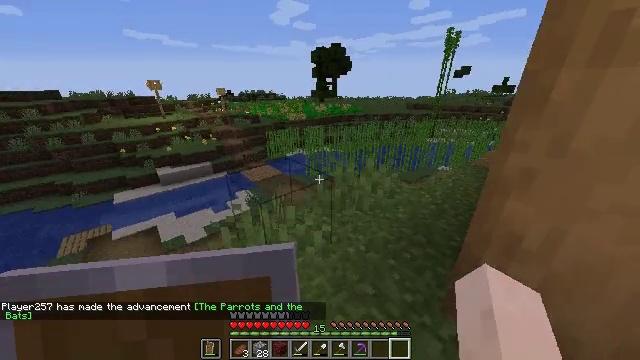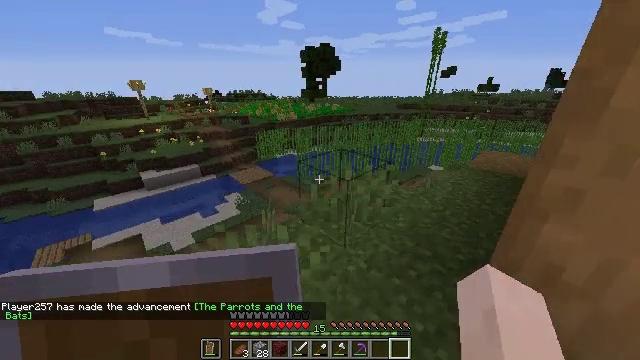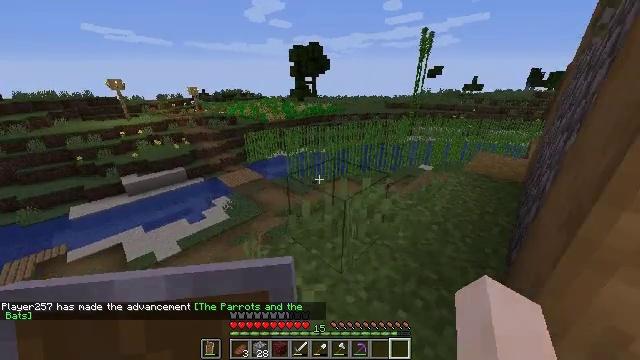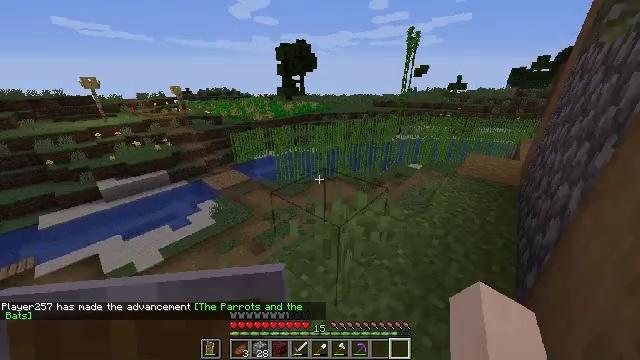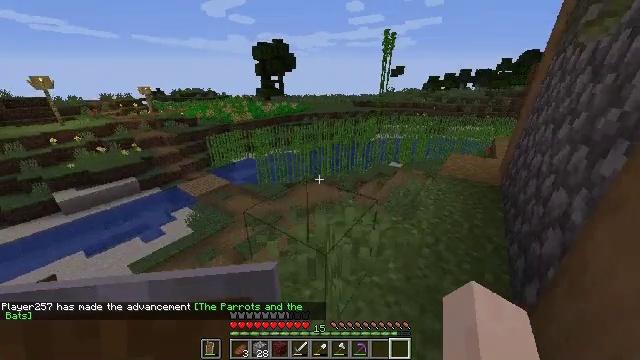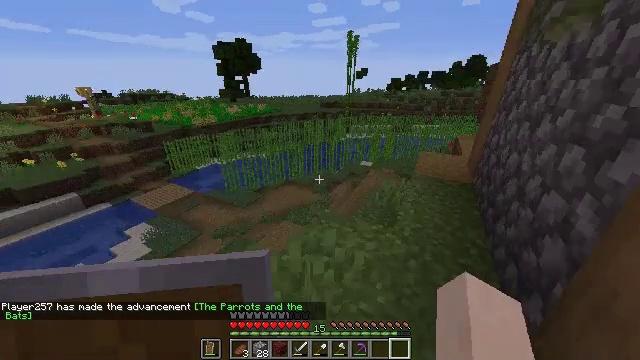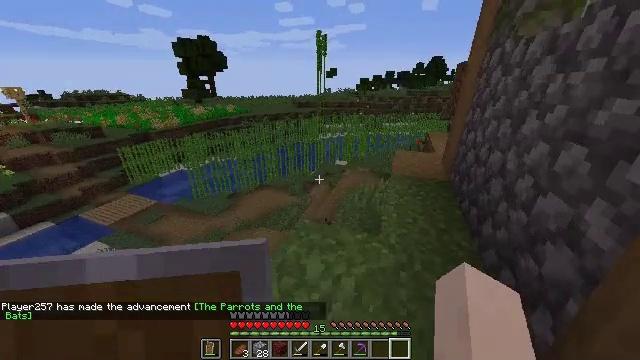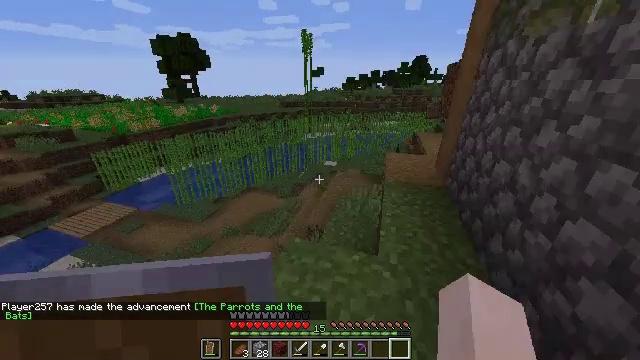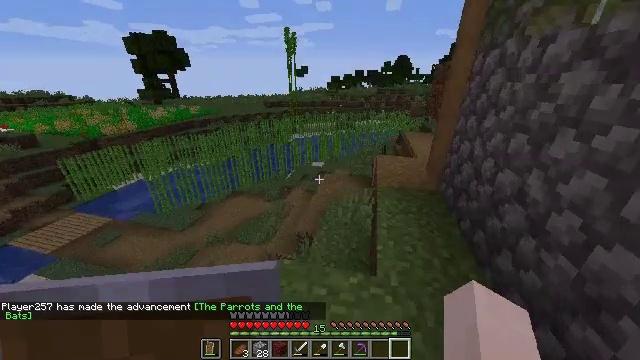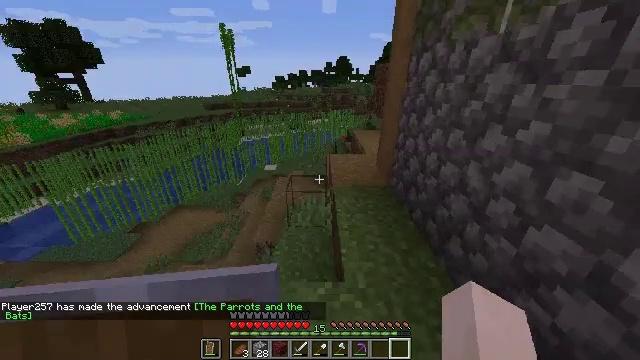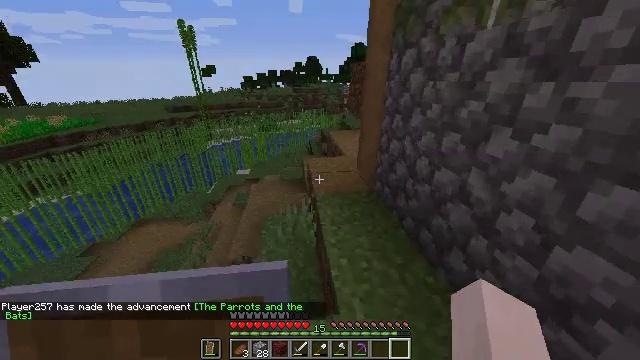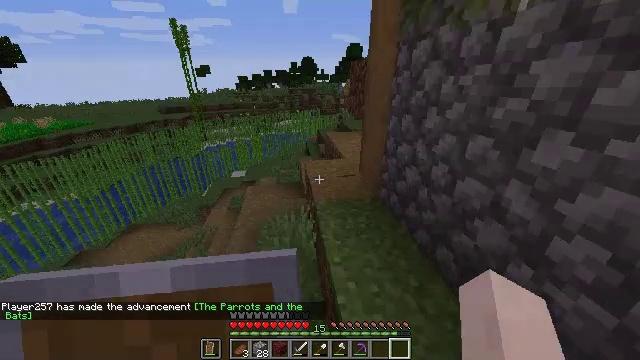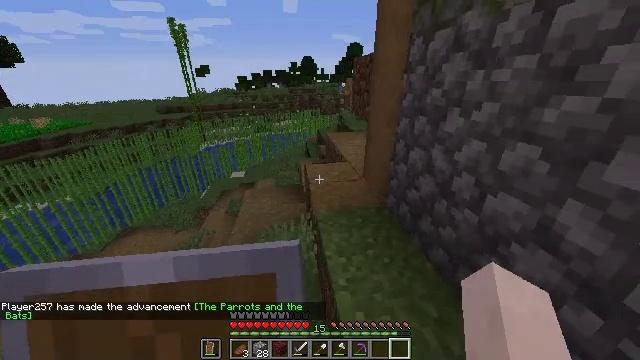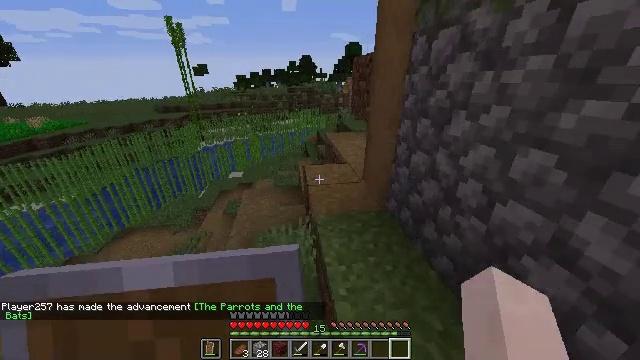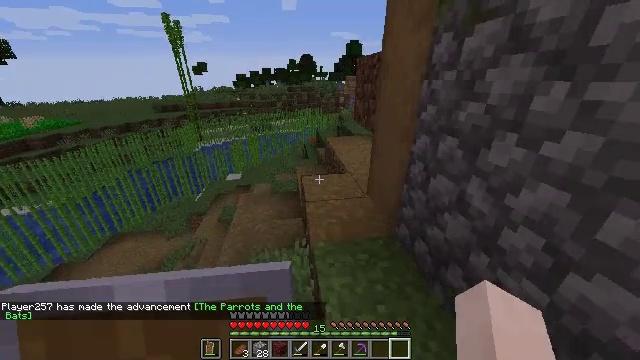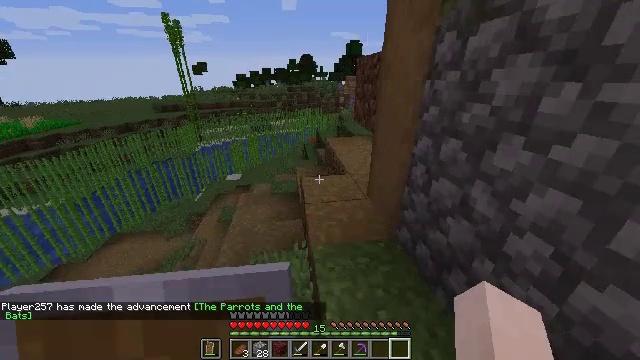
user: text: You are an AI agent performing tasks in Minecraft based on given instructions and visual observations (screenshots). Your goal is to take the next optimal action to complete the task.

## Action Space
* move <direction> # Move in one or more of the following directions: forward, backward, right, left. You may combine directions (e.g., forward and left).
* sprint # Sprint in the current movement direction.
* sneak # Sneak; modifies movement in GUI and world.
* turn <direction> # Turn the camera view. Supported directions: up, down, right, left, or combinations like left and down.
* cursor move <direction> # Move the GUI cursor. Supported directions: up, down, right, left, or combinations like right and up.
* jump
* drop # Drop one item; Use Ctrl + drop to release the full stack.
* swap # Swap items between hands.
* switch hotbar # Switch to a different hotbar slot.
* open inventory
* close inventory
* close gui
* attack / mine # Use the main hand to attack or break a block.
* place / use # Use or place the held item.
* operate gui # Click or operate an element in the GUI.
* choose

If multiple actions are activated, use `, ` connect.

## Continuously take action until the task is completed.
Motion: motion action
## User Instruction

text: Destroy the wheat to collect it.
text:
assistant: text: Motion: move forward, turn right
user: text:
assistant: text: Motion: move forward, turn right
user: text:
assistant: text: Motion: move forward, turn right
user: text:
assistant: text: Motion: move forward, turn right
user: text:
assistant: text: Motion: move forward, turn right
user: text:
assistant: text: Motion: move forward, turn right
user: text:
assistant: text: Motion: move forward, turn right
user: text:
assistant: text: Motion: move forward, turn right
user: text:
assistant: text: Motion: move forward, turn right
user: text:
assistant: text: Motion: move forward, turn right
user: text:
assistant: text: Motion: move forward, turn right
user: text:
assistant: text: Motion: move forward
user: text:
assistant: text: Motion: move forward
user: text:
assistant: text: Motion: move forward
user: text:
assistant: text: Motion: move forward
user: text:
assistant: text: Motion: move forward
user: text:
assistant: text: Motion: move forward
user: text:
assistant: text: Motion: move forward
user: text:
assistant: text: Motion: move forward
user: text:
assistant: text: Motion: move forward, turn right
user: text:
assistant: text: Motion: move forward
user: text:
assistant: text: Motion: move forward
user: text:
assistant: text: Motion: move forward
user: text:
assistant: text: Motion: move forward, turn right
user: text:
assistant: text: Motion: move forward
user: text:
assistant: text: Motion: move forward
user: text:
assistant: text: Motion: move forward
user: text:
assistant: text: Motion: move forward, turn right
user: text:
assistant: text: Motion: move forward, turn right
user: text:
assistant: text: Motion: move forward, turn right